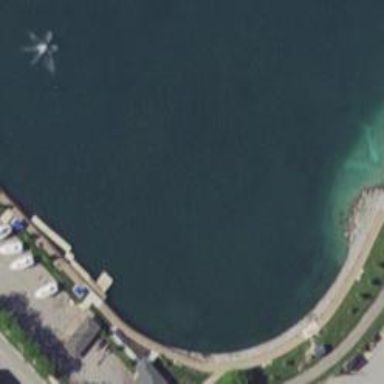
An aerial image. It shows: Man-made pier.